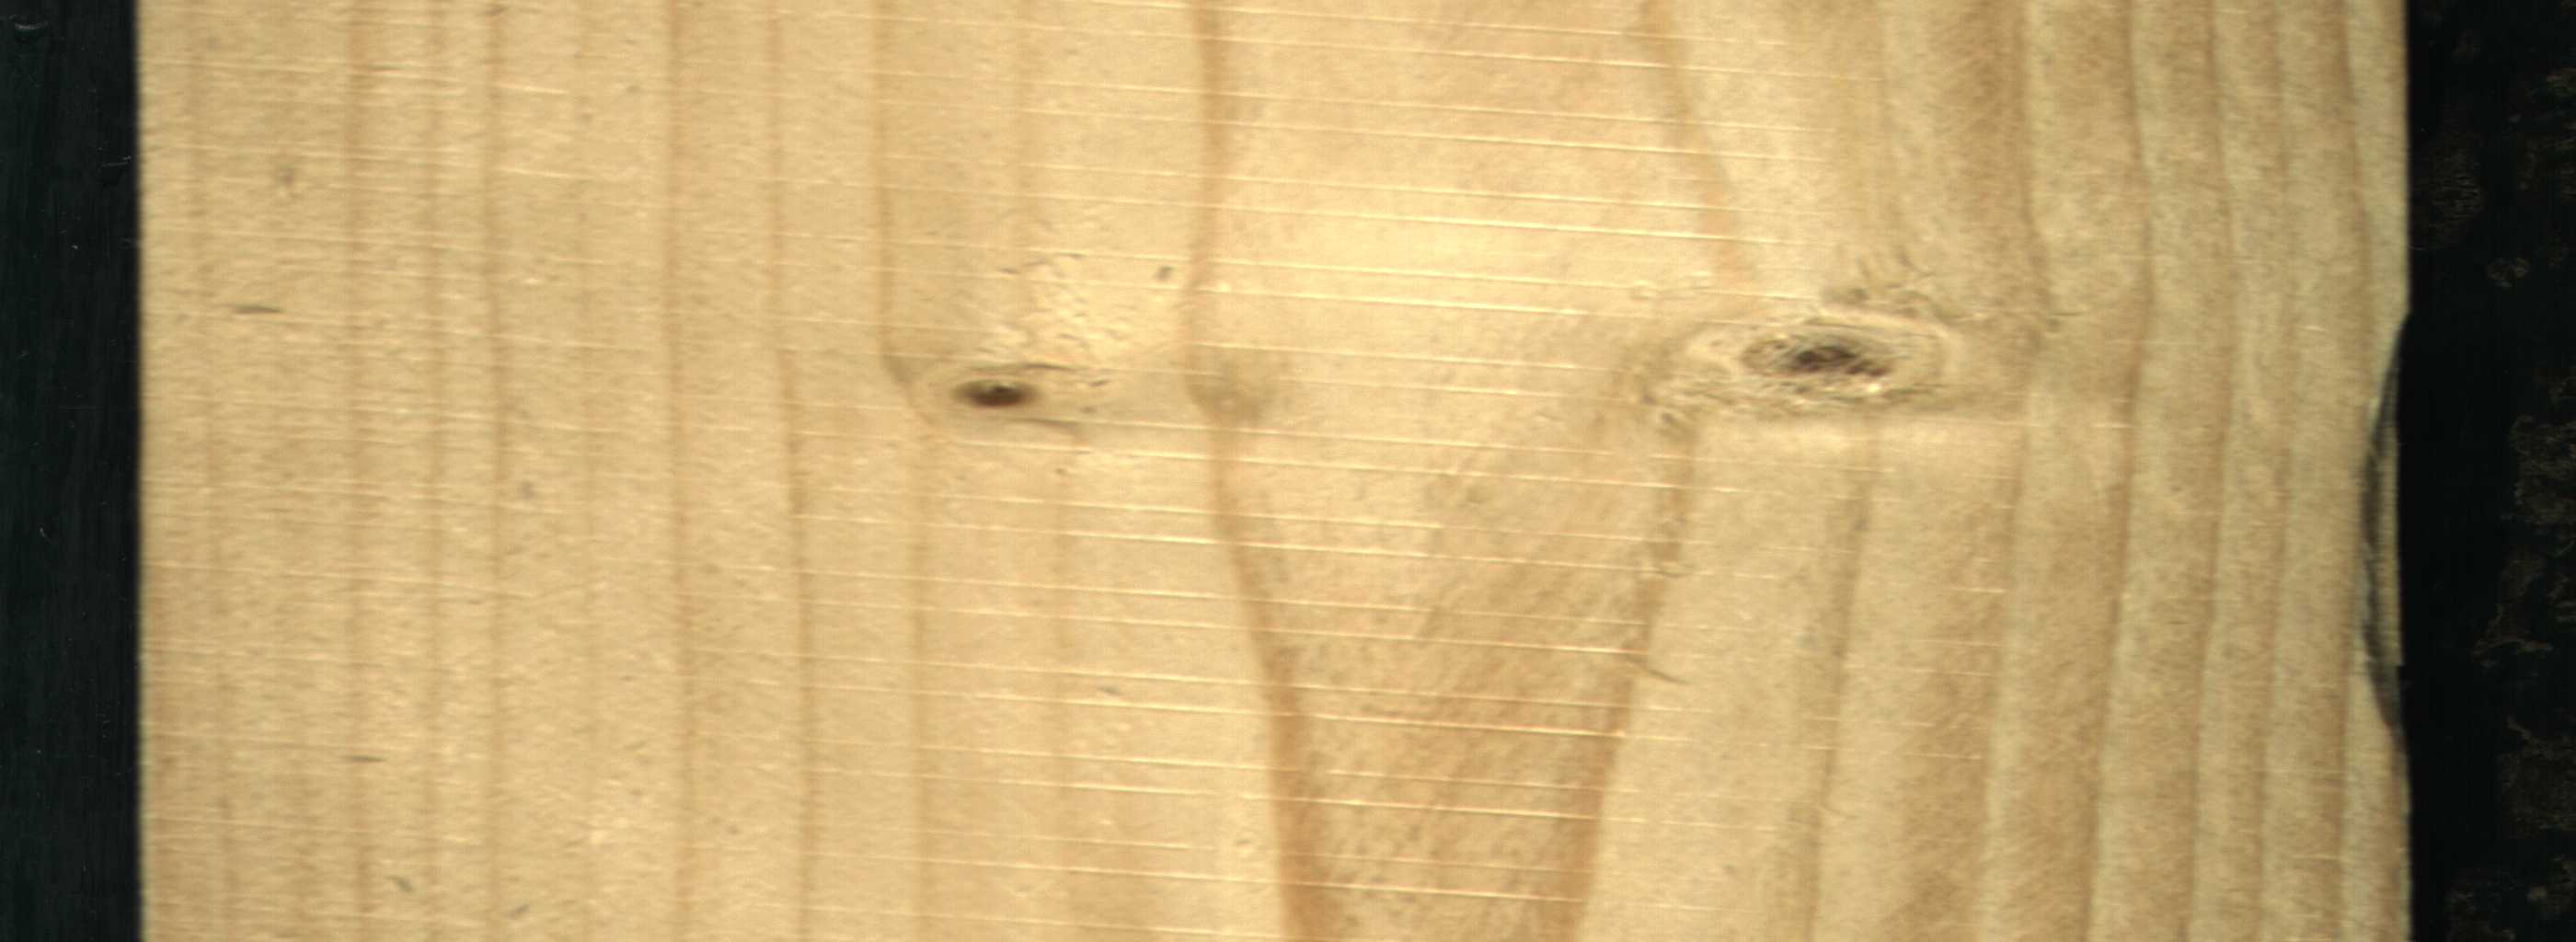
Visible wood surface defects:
Live_Knot
Live_Knot